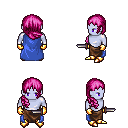
a pixel art fantasy rpg character, male body template, dark elf, purple skin, blue cape, robe skirt, pink right-swept hairstyle, gold gloves, gold boots, dagger, four views (front, back, left, right), 2x2 character sprite sheet, small pixel art, hard edges, no anti-aliasing